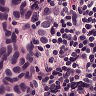
Metastatic tissue present: yes